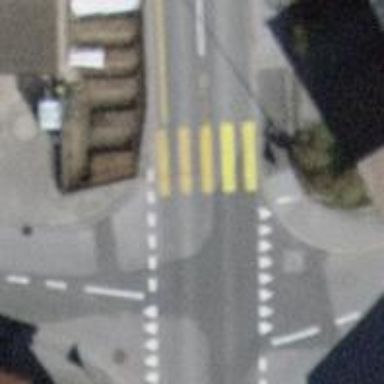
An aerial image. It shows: Zebra crossing on the road.